Question: Here is my stack trace:

I'm running Ubuntu 16.10 x64.
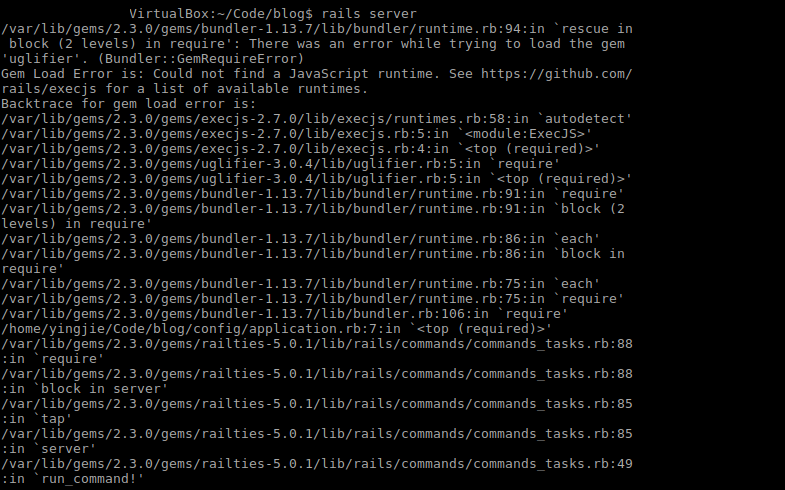
Answer: Try to install nodejs
'''
sudo apt-get install nodejs
'''